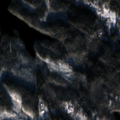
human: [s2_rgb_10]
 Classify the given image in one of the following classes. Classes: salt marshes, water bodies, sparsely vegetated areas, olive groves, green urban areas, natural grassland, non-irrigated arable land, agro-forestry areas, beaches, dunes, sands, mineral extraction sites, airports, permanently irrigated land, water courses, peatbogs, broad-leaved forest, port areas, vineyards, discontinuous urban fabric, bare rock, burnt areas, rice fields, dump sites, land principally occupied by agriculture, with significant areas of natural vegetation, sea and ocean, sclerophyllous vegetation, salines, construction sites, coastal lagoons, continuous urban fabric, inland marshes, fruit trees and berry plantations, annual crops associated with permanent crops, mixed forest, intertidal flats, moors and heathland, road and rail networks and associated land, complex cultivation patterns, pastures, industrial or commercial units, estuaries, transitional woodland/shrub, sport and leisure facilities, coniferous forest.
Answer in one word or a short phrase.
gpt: coniferous forest, mixed forest, transitional woodland/shrub, water bodies